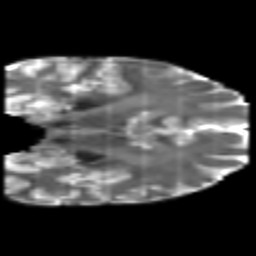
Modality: T2w
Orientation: coronal
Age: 25
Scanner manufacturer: philips
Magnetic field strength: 3 T
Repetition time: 8.6 s
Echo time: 0.127 s